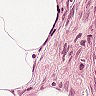
Metastatic tissue present: no